Interaction volume radius: 10 \u00c5
Interaction volume height: 15 \u00c5
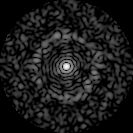
Disorder parameter: 0.8396